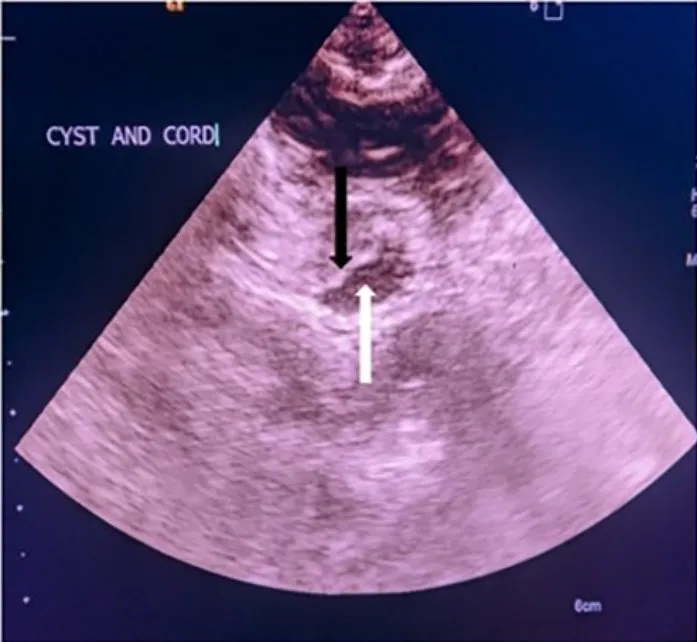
Intraoperative sonogram shows the spinal cord and arachnoid cyst in cross-section. The black arrow indicates the spinal cord, and the white arrow indicates the arachnoid cyst.
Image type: radiology (ultrasound)